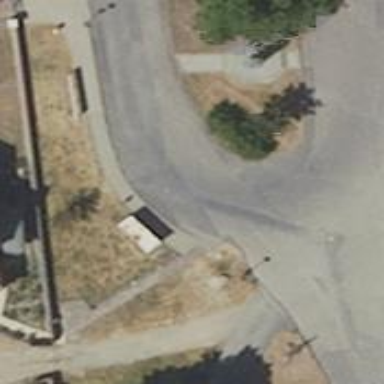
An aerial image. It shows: Public transport stop position.